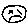
Label: smiley face